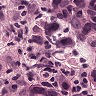
Metastatic tissue present: yes